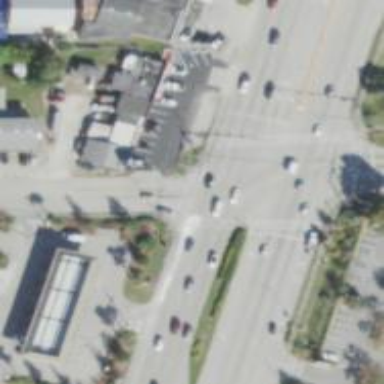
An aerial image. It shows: Marked road crossing.